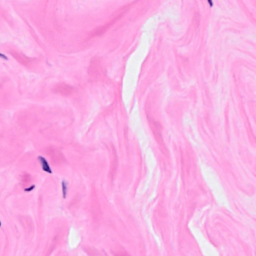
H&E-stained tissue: Breast